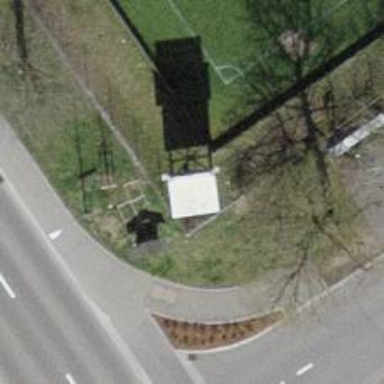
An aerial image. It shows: Billboard on support structure.